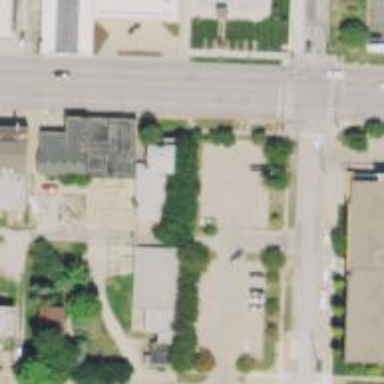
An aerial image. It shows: Alley classified as service road.